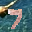
Label: 7